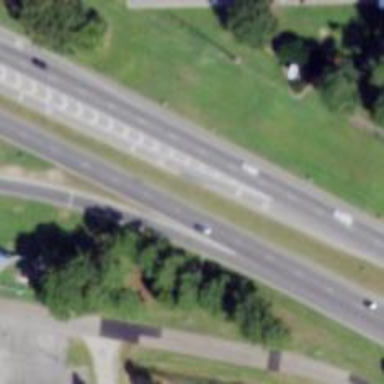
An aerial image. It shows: Primary highway with asphalt surface that includes dual carriageway.